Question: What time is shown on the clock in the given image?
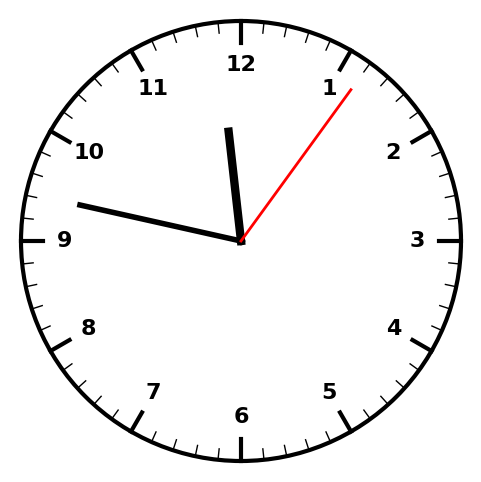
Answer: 11:47:06